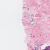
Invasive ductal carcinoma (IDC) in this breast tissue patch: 0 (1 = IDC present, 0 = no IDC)